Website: macys
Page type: customer-info-address
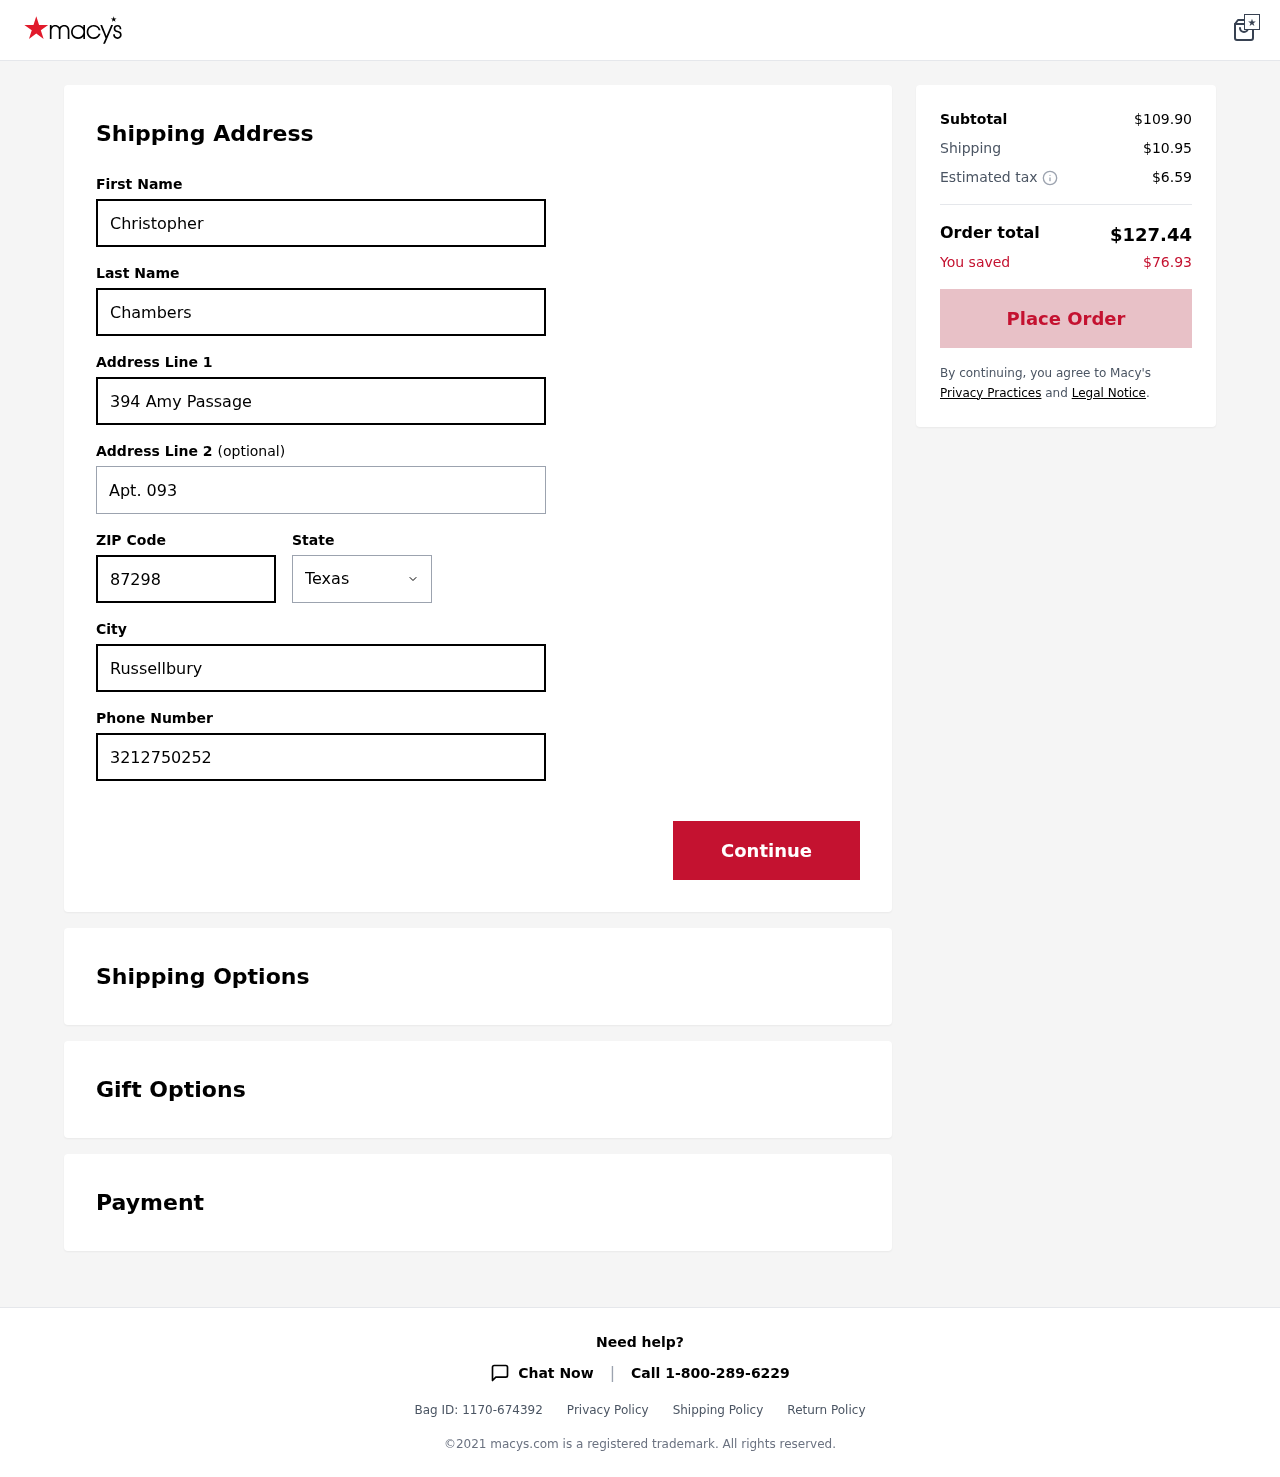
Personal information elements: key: PII_CITY
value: Russellbury
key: PII_FIRSTNAME
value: Christopher
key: PII_LASTNAME
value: Chambers
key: PII_PHONE
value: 3212750252
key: PII_POSTCODE
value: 87298
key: PII_STATE
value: Texas
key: PII_STREET
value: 394 Amy Passage
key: PII_STREET2
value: Apt. 093
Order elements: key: ORDER_SUBTOTAL
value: $109.90
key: ORDER_SHIPPING_COST
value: $10.95
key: ORDER_TAX
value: $6.59
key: ORDER_TOTAL
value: $127.44
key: ORDER_SAVINGS
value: $76.93